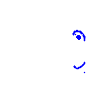
Particle: kaon